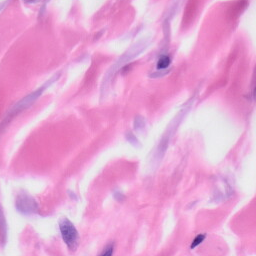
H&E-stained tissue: Skin